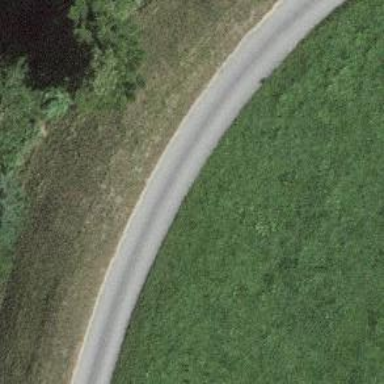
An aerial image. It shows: Well-maintained track road with grade 1 tracktype.